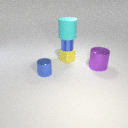
small yellow rubber cube below large cyan rubber cylinder